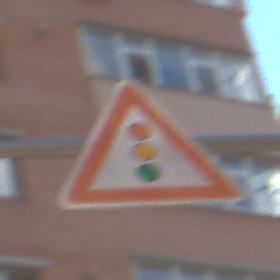
Verkehrszeichen: Lichtzeichenanlage
Umgebung: Outdoor, Suburban
Tageszeit: MorningAfternoon
Wetter: PartlyCloudy
Licht: Natural
Jahreszeit: NotSpecified
Kontrast: HighContrast